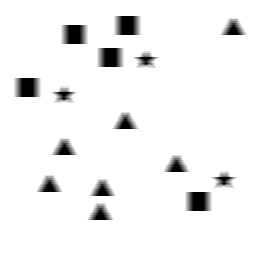
Squares: 5
Triangles: 7
Stars: 3
Total shapes: 15